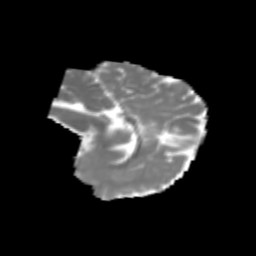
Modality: MD
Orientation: sagittal
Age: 6
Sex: male
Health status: healthy